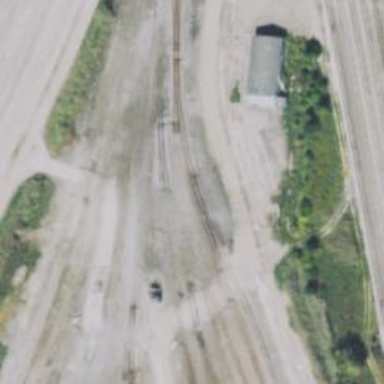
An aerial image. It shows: Abandoned railway yard.